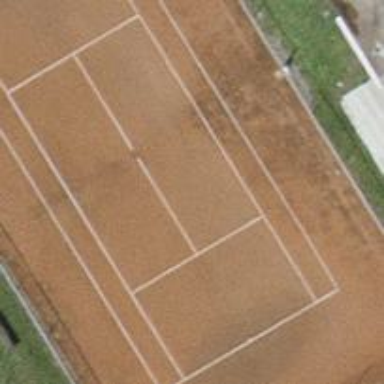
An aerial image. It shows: Tennis court on the leisure land pitch.